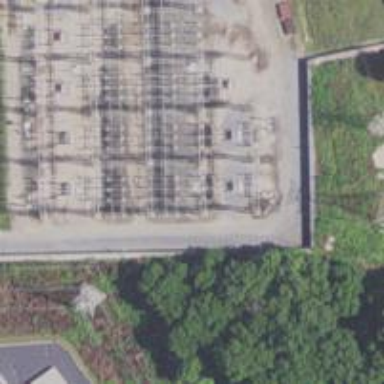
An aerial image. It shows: Switch used for power control.